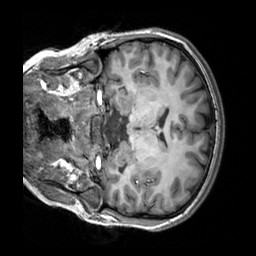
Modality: T1w
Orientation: coronal
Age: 20
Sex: female
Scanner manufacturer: siemens
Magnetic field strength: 3 T
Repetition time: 2.3 s
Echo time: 0.00303 s